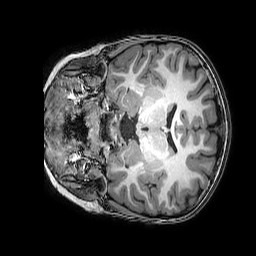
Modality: T1w
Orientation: coronal
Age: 6
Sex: female
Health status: healthy